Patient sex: M
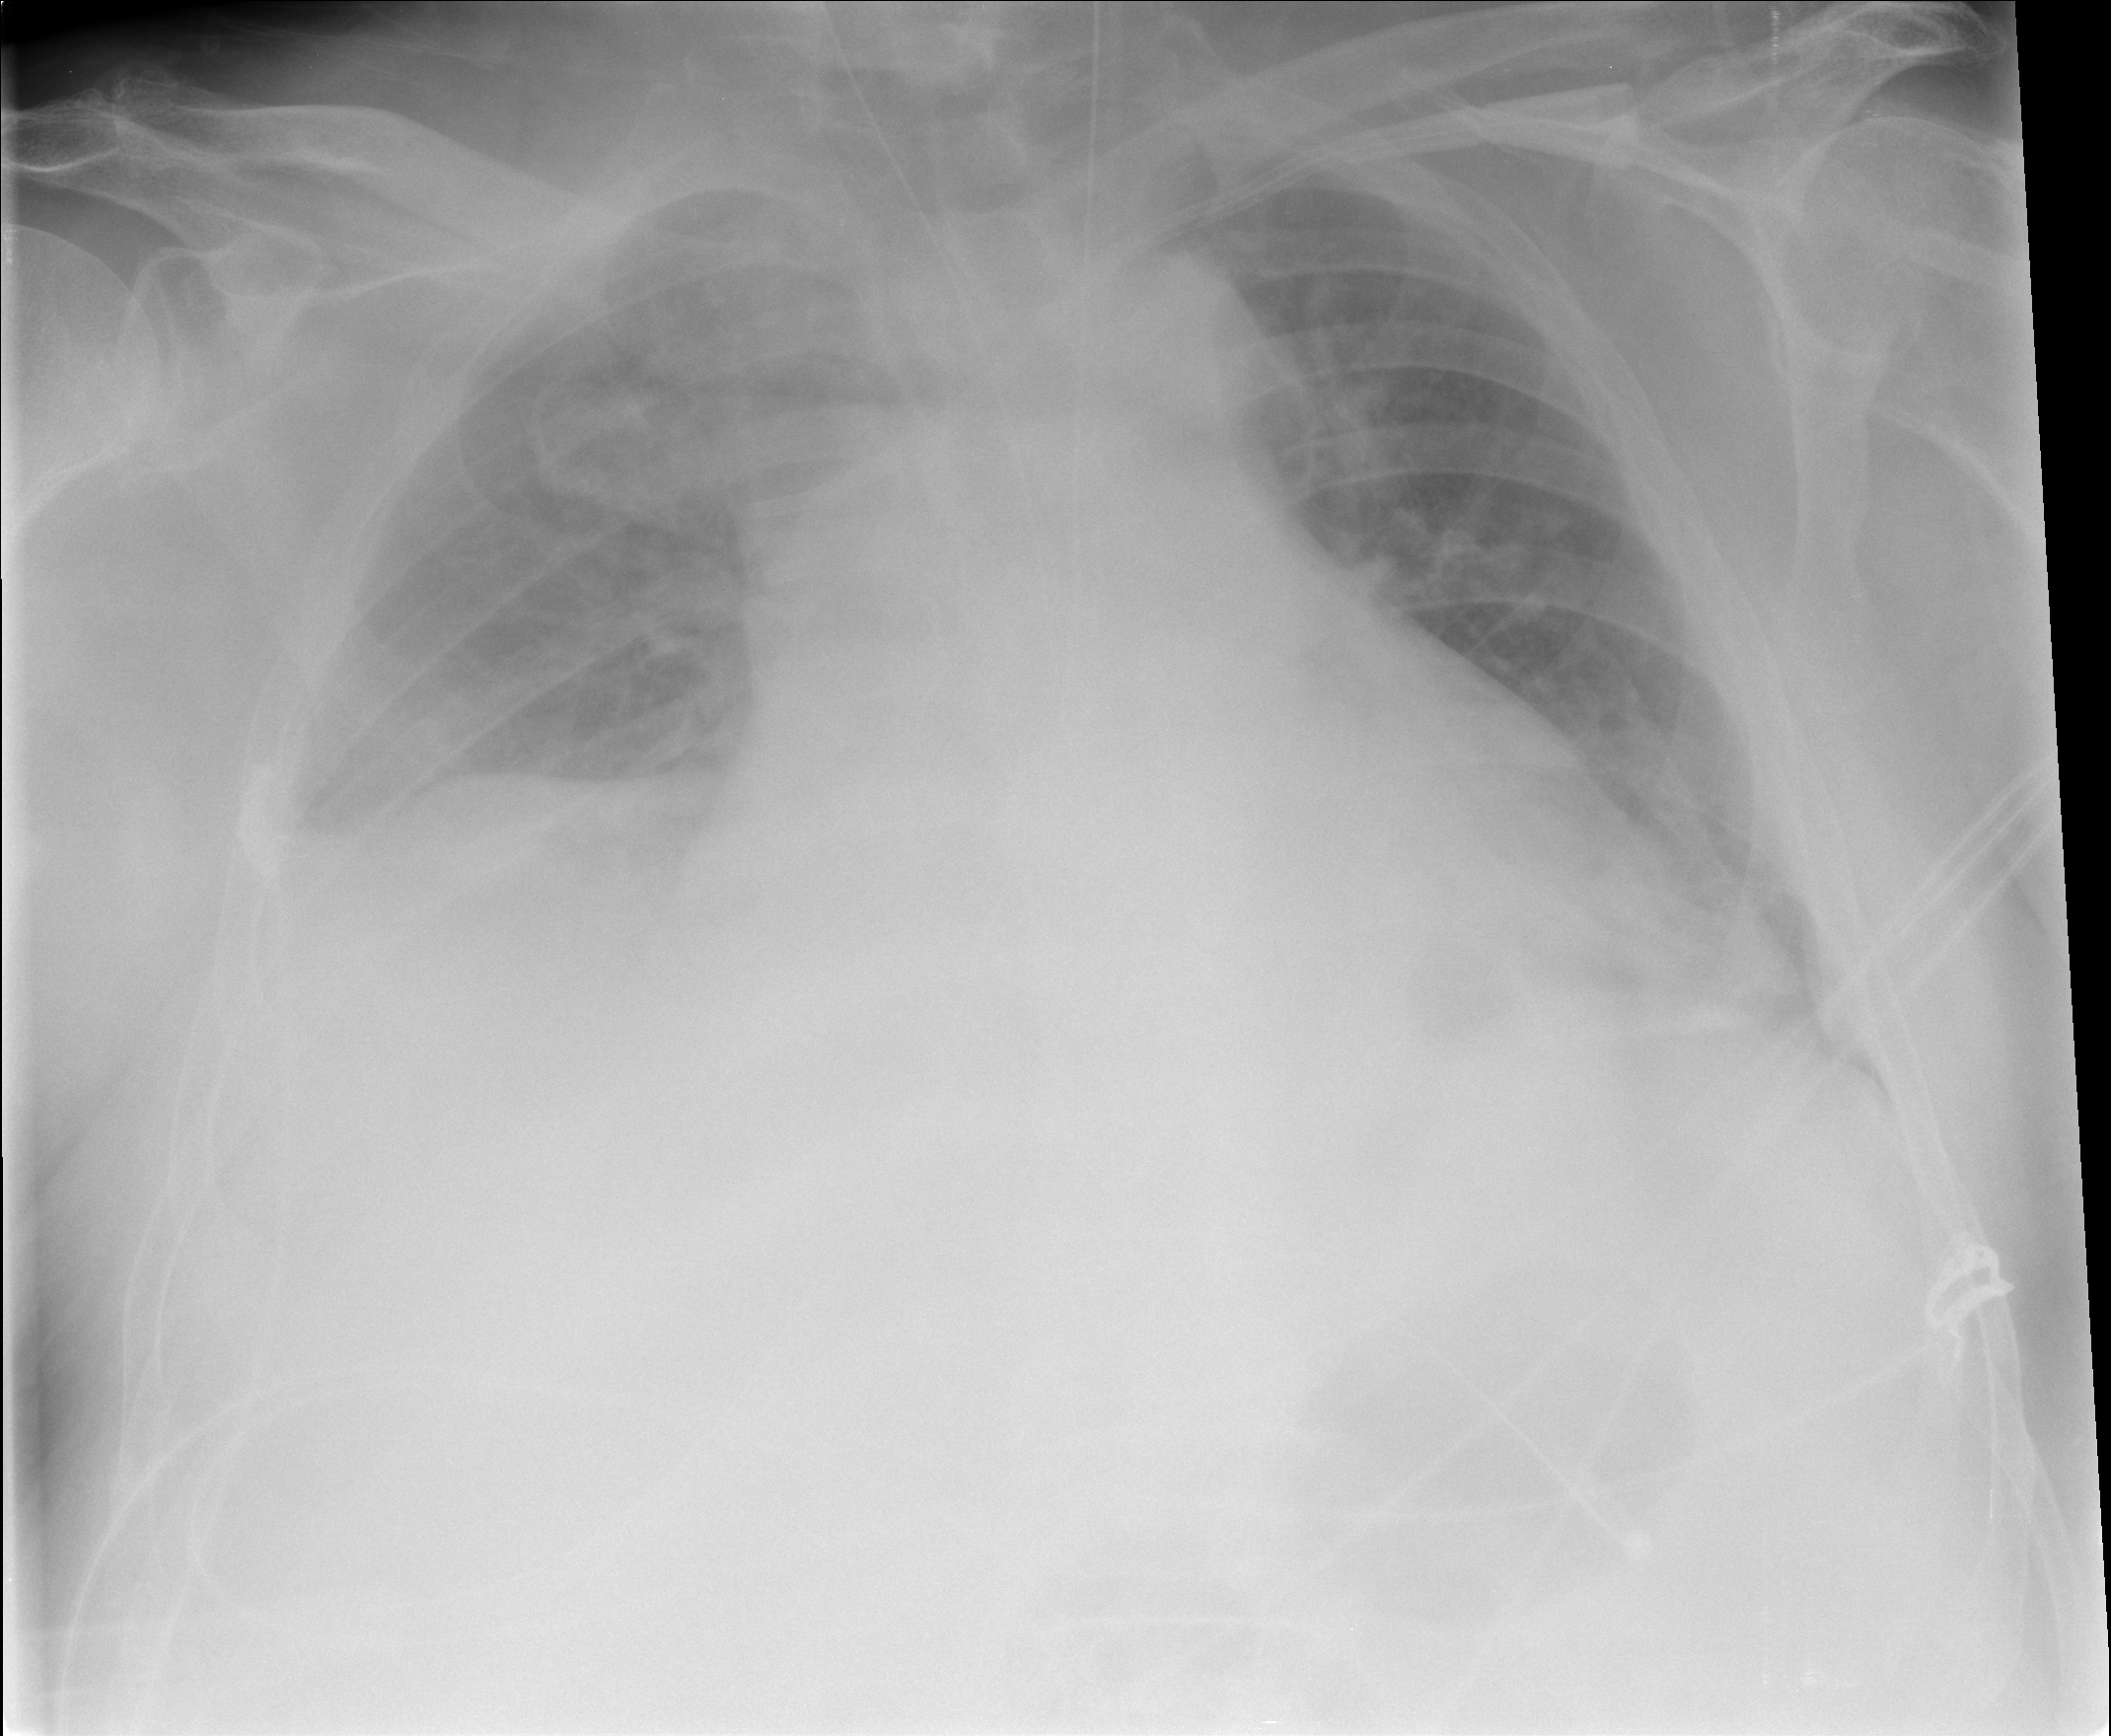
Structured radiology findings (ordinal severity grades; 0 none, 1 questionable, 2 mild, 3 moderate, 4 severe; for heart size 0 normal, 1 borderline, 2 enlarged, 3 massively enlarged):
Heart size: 2
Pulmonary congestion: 2
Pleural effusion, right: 1
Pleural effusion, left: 1
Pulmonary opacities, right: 0
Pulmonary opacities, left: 0
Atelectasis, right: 2
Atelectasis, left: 2